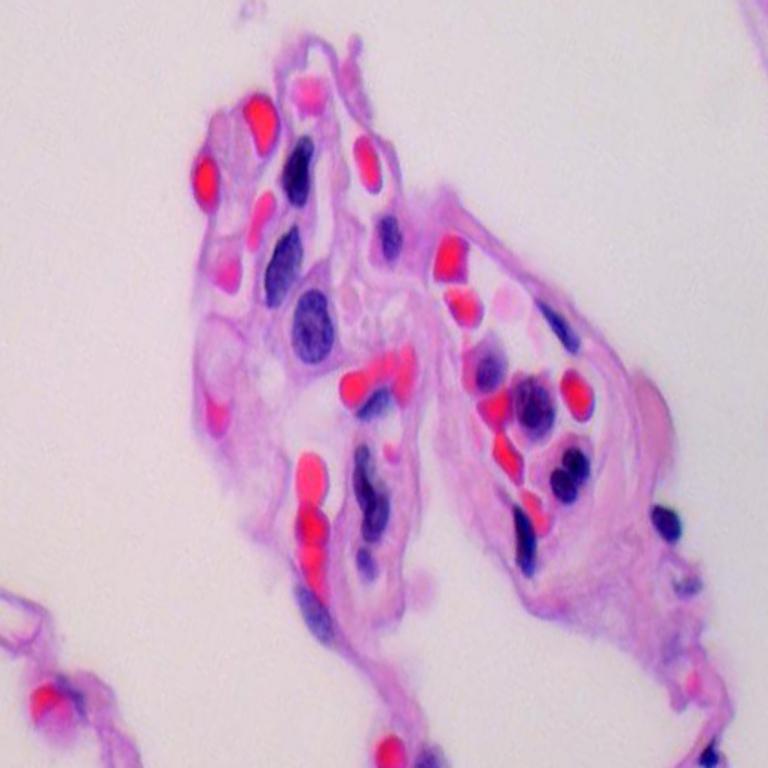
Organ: lung
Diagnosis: benign